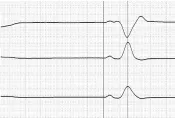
B: Typical qR pattern in V1 lead and with a left ventricular activation time (LVAT) of 78 ms was observed.
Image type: electrography (ekg)